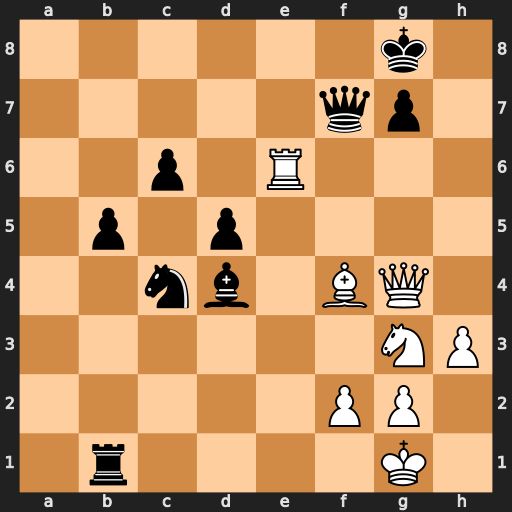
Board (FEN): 6k1/5qp1/2p1R3/1p1p4/2nb1BQ1/6NP/5PP1/1r4K1
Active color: w
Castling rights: -
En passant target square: -
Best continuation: Kh2 Bxf2 Nf5 Bg1+ Kg3 Rb3+ Kh4 Bf2+ g3